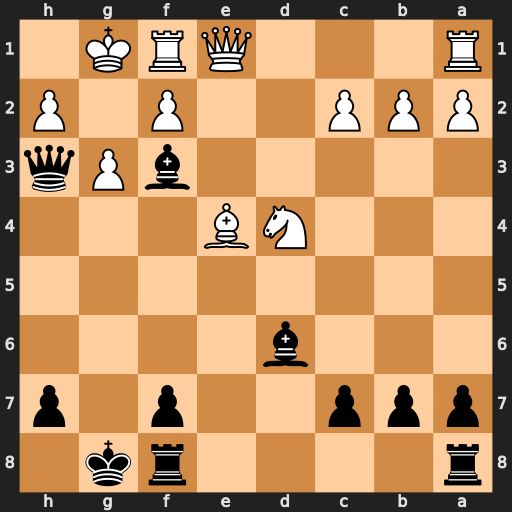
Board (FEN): r4rk1/ppp2p1p/3b4/8/3NB3/5bPq/PPP2P1P/R3QRK1
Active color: b
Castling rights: -
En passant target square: -
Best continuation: Qg2#